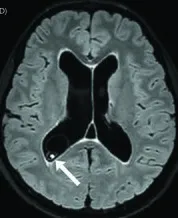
Following ventriculostomy the location of the floating cyst was slightly different (D, arrow).
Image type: radiology (mri)